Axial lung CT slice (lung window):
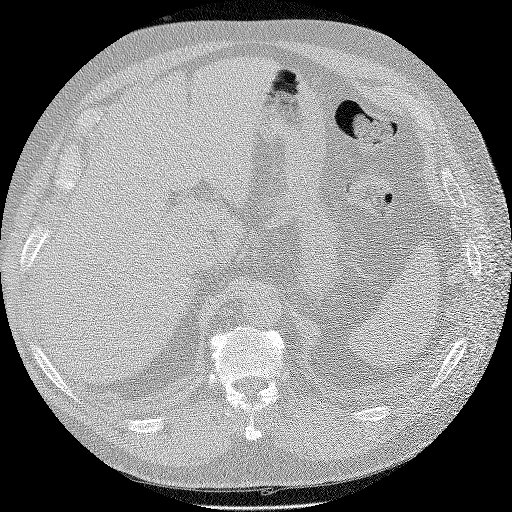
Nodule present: no